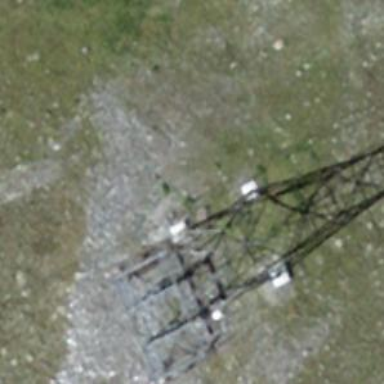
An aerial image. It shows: Pylon used for aerialway.